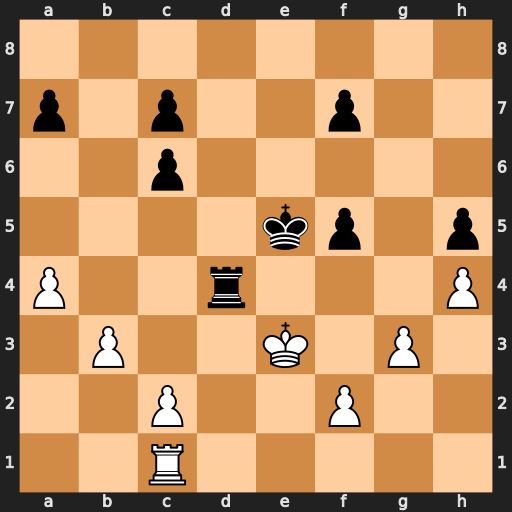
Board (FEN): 8/p1p2p2/2p5/4kp1p/P2r3P/1P2K1P1/2P2P2/2R5
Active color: w
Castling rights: -
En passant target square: -
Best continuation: f4+ Kd5 c4+ Kd6 Kxd4